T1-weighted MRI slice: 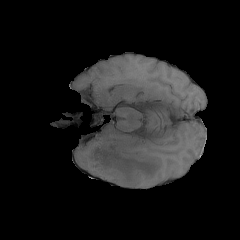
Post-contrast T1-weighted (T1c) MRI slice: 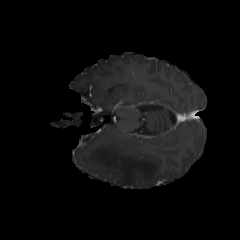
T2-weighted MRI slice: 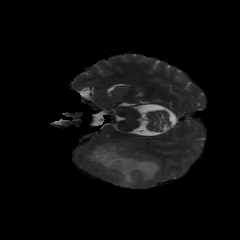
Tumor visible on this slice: yes